Field crop: maize
Growth stage: 1
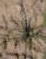
Species: salsola